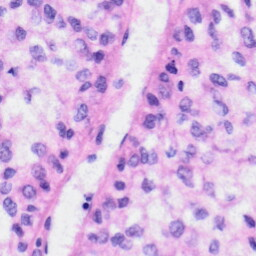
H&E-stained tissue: Liver